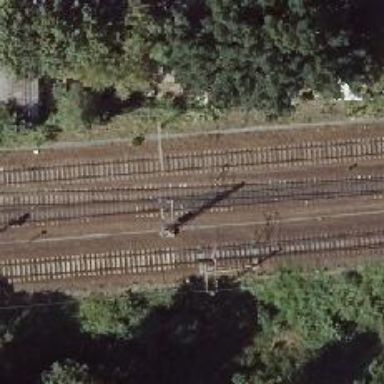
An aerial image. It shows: Railway with electrified contact lines.